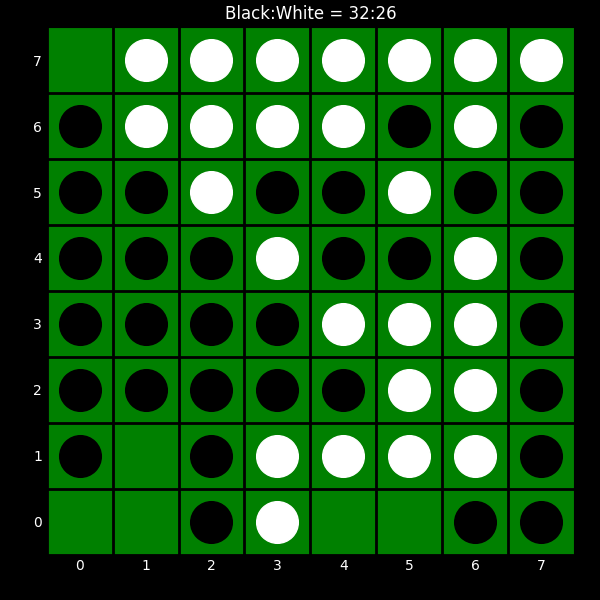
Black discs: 32
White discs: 26